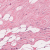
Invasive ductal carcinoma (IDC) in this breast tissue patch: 0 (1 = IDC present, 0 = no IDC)